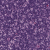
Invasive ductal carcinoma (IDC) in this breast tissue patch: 0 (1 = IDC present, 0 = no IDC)